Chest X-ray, AP view. Patient: 61 years old, sex F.
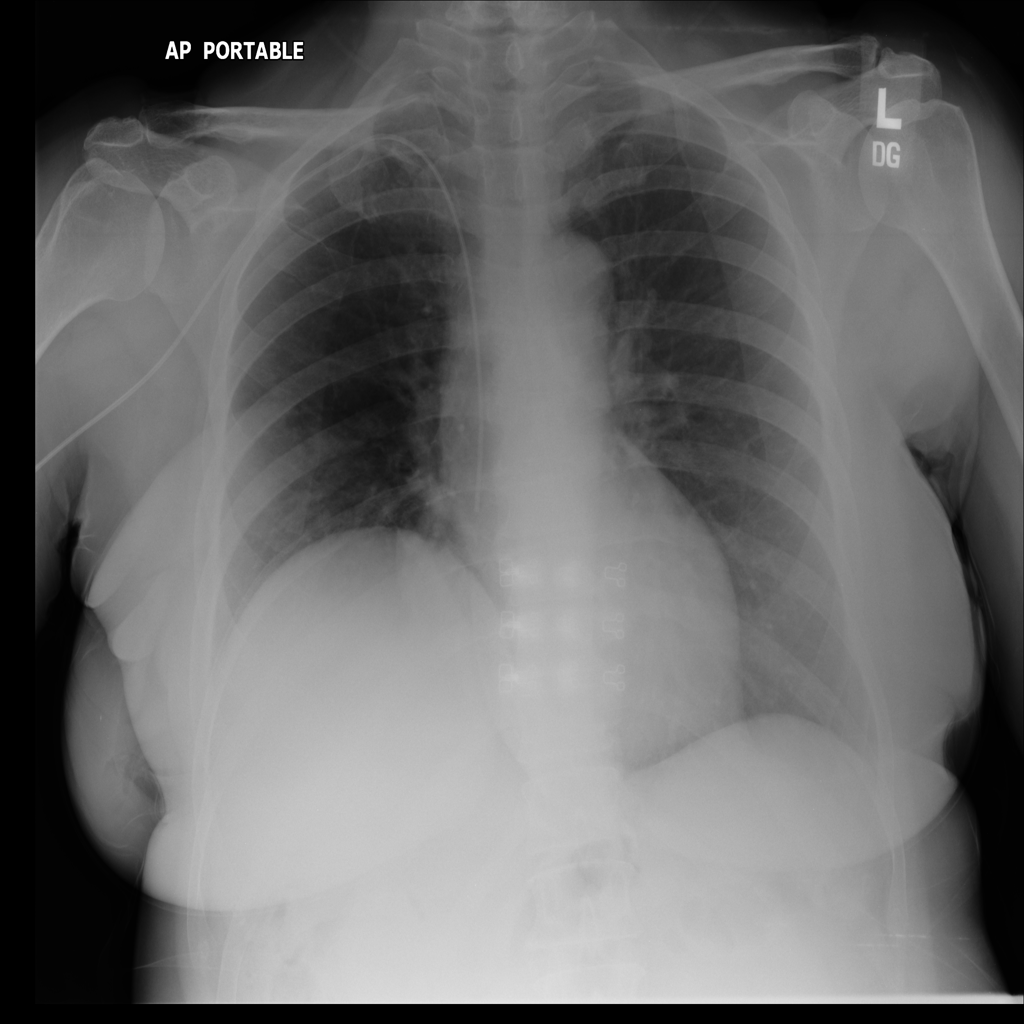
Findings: No Finding